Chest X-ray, PA view. Patient: 52 years old, sex M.
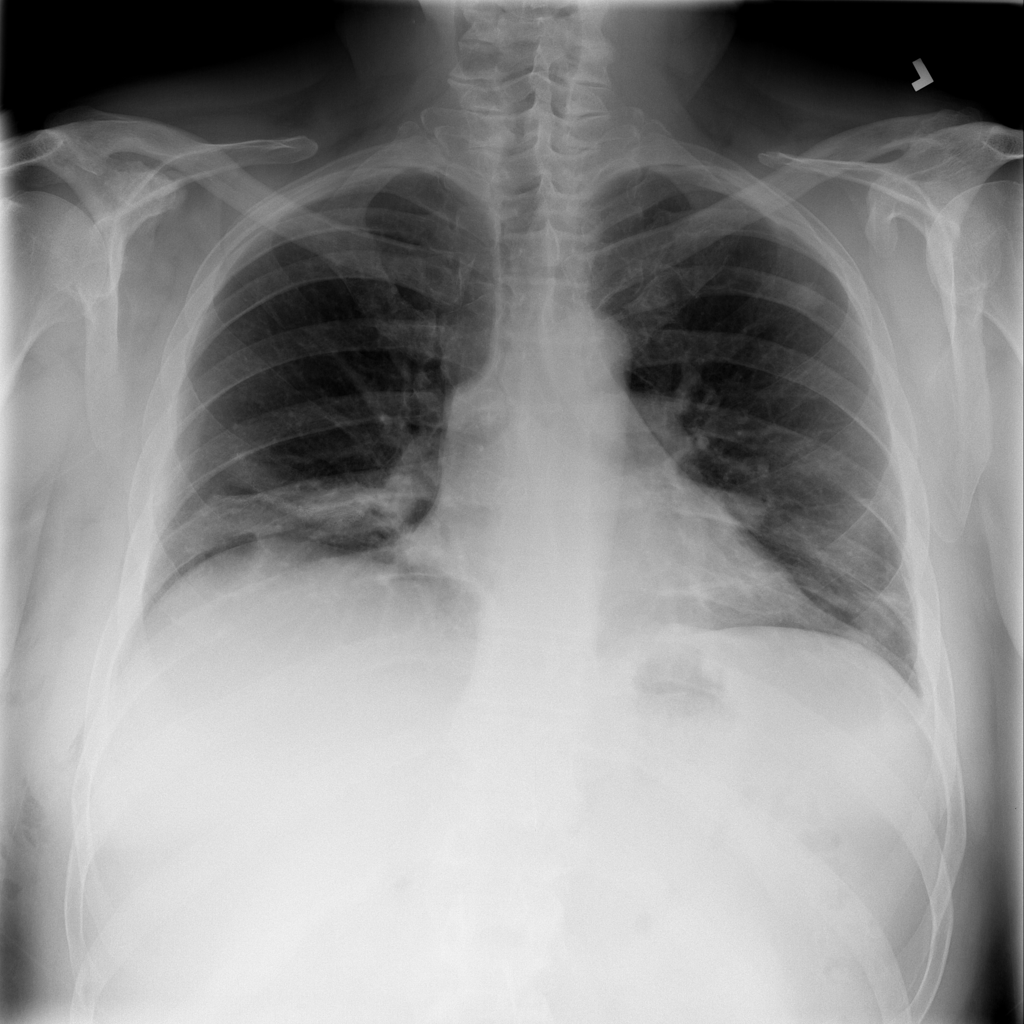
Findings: Atelectasis, Mass, Nodule